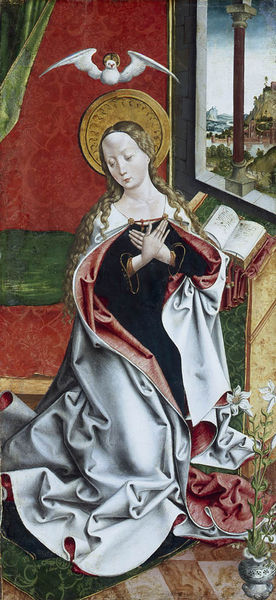
Titel: Maria der Verkündigung
Künstler: Meister der Benda-Madonna
Standort: Karlsruhe
Institution: Staatliche Kunsthalle Karlsruhe
Schlagwörter: berg, blau, gemälde, hand, himmel, umhang, vogel, wasser, weiß, fluss, grün, landschaft, see, stadt, blume, blumen, fenster, frau, haar, kleid, marmor, nase, raum, schwarz, säule, zimmer, ausblick, blüte, haus, rot, tier, teppich, blond, arme, barock, bibel, blass, falten, gesicht, taube, hände, innenraum, porträt, vorhang, öl, gewässer, kirche, boden, gewand, gold, haare, interieur, mantel, sitzend, pflanze, gotik, locken, rosa, schornstein, engel, vase, balkon, topf, farbig, schrift, ruhe, berge, dorf, bank, rundbogen, kissen, falte, tapete, lesen, bett, robe, kammer, faltenwurf, buch, burg, durchblick, glaube, kreuz, religion, augen zu, druck, jungfrau, seite, fliesen, knien, beten, gebet, lilie, frieden, brokat, damast, altar, pult, gebetsbuch, heiligenschein, seiten, nimbus, jesus, pieta, kniend, mittelalter, andacht, knieen, segen, heiliger, lesepult, heilige, sule, golden, fließen, lilien, manteö, aurora, heilig, maria, madonna, magdalena, rosenkranz, oma, betend, mutter gottes, sakral, gekreuzt, zufriedenheit, verkündigung, haände, fesnter, geist, heiligenbild, bauwerk, roit, unschuld, kriche, teil, dreifaltigkeit, retabel, weitblick, zwillingsfenster, reinheit, mandorla, glorie, heiliger geist, aura, ölgmälde, heiligenkranz, kniet, friedenstaube, empfängnis, heilger, schongauer, nordalpin, unbefleckt, gekreuzte hände, hl. geist, augen geschlossen, wabd, eist, buße, besinnung, gebetsstuhl, n, h#nde, aisblick, vablume, muttergotes, mantel weiß, aur, verkündigugn, weiße lilie, gotteslob